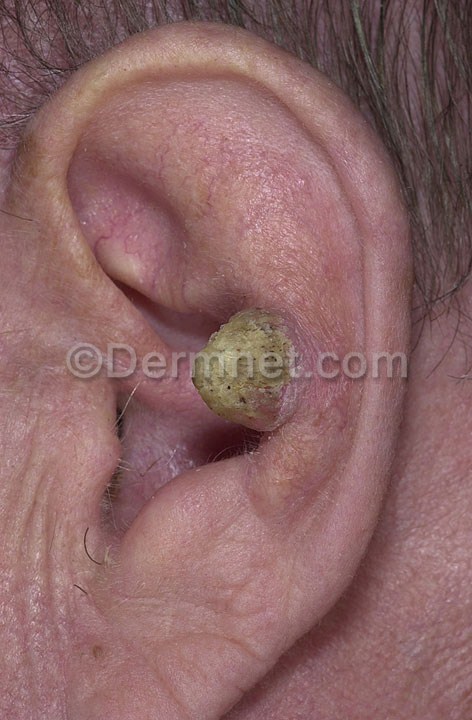
Disease: Actinic Keratosis Basal Cell Carcinoma and other Malignant Lesions